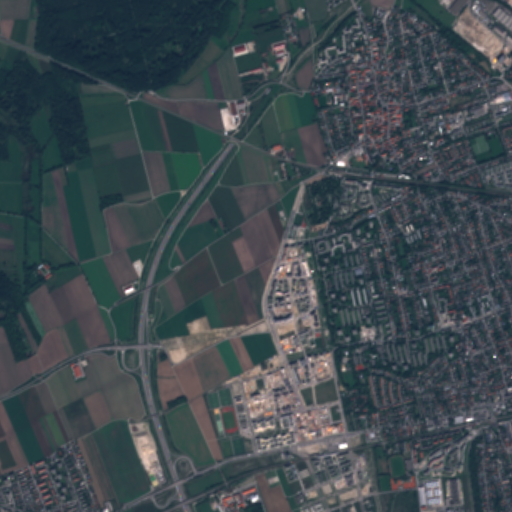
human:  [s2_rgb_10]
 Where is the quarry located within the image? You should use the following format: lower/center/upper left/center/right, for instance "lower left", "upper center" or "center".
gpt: The quarry is located in the lower left of the image.
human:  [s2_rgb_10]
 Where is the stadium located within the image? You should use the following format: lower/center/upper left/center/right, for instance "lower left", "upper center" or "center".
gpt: The stadium is located in the lower right of the image.
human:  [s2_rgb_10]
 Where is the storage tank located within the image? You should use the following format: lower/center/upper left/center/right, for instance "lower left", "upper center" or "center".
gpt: The storage tank is located in the upper center of the image.
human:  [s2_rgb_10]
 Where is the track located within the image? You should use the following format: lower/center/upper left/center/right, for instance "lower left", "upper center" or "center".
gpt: The track is located in the lower right of the image.
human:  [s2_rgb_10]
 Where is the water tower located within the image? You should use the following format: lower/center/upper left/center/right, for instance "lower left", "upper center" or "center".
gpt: The water tower is located in the center right of the image.
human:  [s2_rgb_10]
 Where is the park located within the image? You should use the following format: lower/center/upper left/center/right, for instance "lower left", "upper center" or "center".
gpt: There is no park in the image.